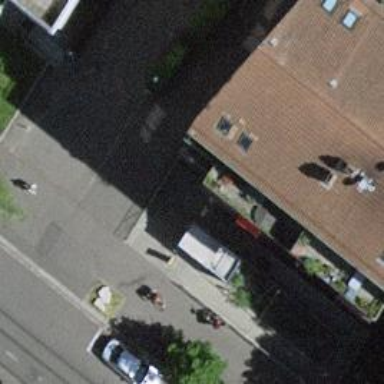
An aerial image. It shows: Post box is visible.